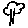
Label: tree